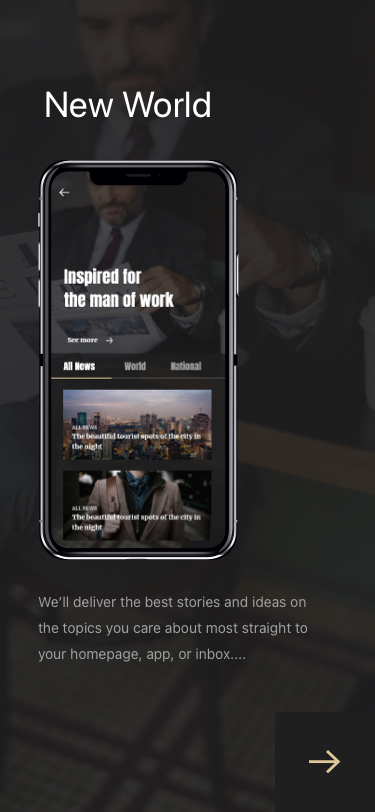
Text in this UI design:
New World
We’ll deliver the best stories and ideas on
the topics you care about most straight to
your homepage, app, or inbox....